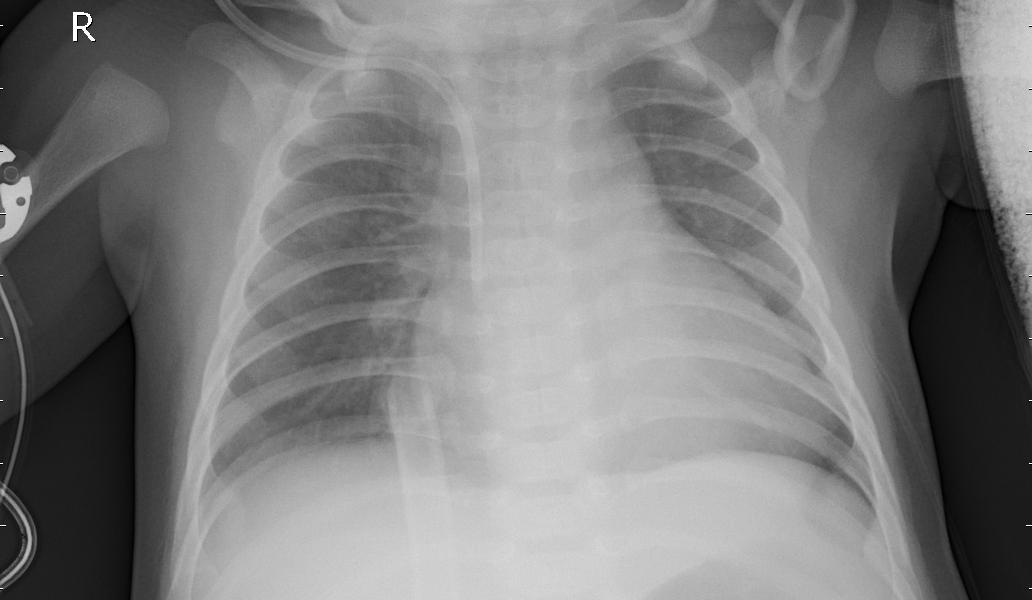
Diagnosis: PNEUMONIA